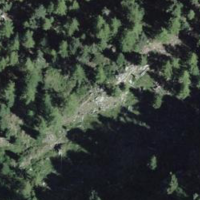
EUNIS habitat code: 43
Species observed at this site:
Nucifraga caryocatactes